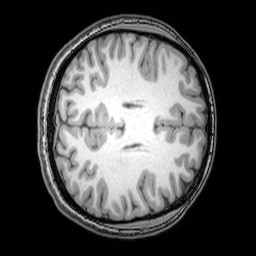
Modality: T1w
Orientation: axial
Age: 20
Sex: female
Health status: healthy
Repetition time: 0.081 s
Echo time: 0.037 s